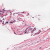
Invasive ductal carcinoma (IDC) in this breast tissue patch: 0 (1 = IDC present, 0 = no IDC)